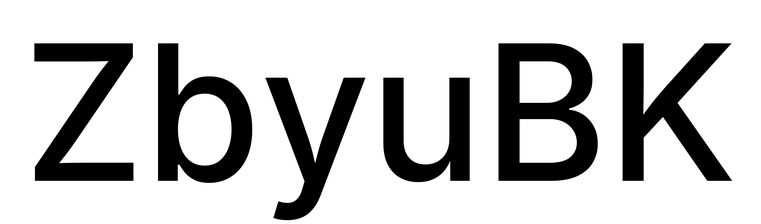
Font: Inter_Medium